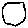
Label: hexagon